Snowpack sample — Loveland Pass, Silver Plume, Colorado, USA (2/11/26, 12:00 PM MST)
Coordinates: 39.663, -105.886
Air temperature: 35 °F
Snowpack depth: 82 cm
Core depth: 40 cm
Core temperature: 23 °F
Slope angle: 13°, slope face: 12°
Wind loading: high
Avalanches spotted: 1
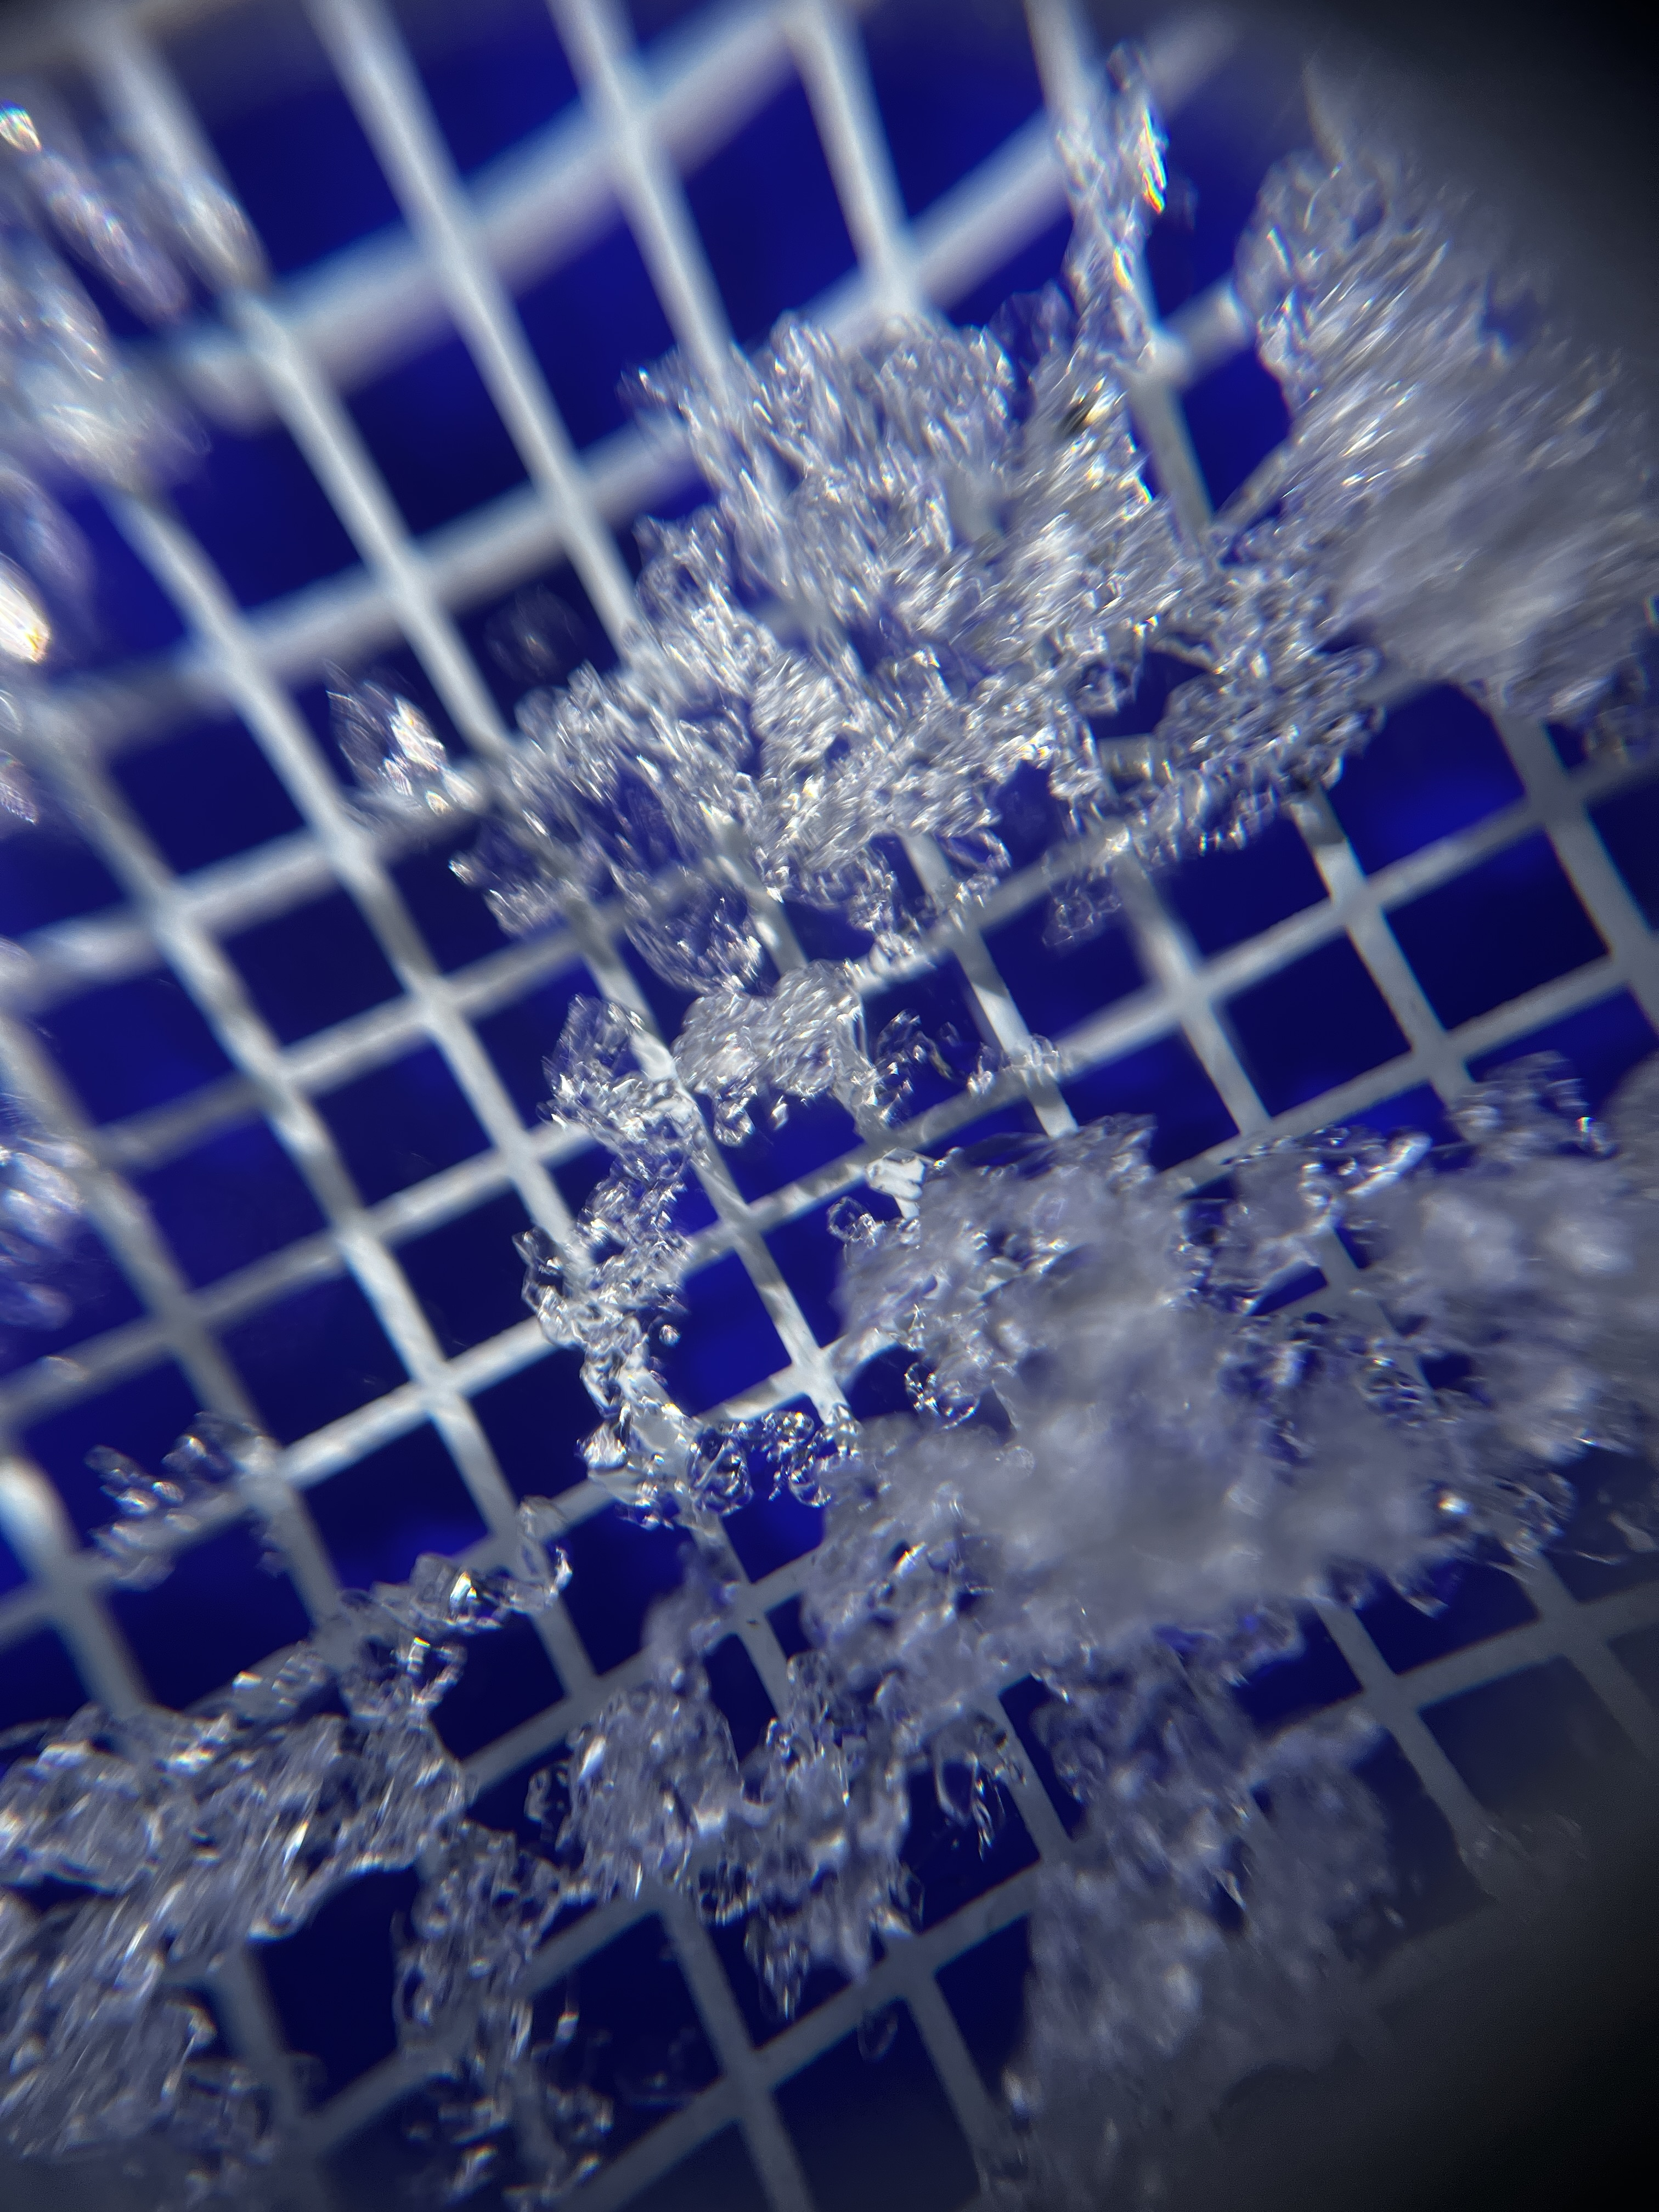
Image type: magnified_profile
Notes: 1 small avalanche spotted on the north side of the bowl, lots of wind loading